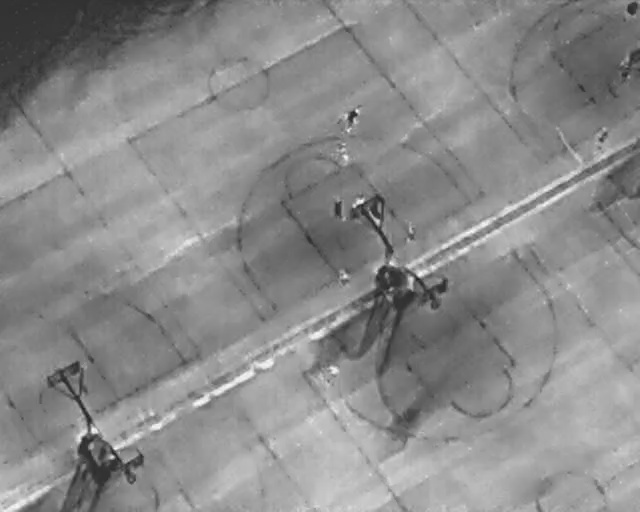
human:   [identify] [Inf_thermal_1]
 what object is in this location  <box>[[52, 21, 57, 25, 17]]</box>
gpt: <ref>1 large person at the top</ref>

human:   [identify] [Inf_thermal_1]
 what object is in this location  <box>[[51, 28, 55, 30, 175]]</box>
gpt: <ref>1 medium person at the top</ref>